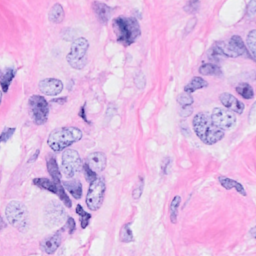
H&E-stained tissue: Breast